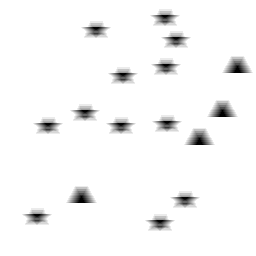
Squares: 0
Triangles: 4
Stars: 12
Total shapes: 16